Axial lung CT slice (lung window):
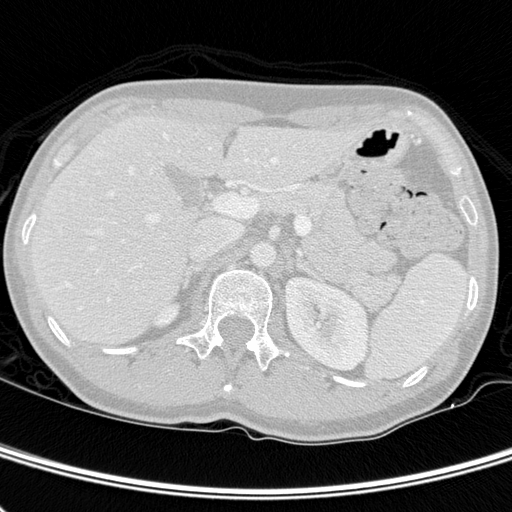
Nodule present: no